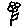
Label: flower